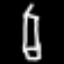
Label: pencil